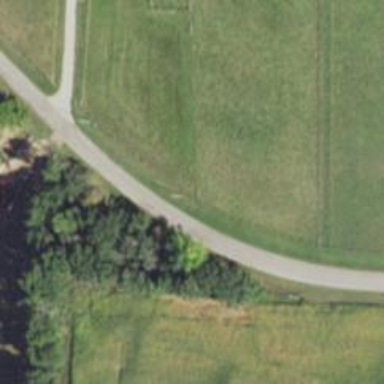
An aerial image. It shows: Unclassified road.